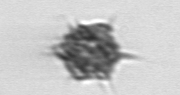
Label: Dictyocha